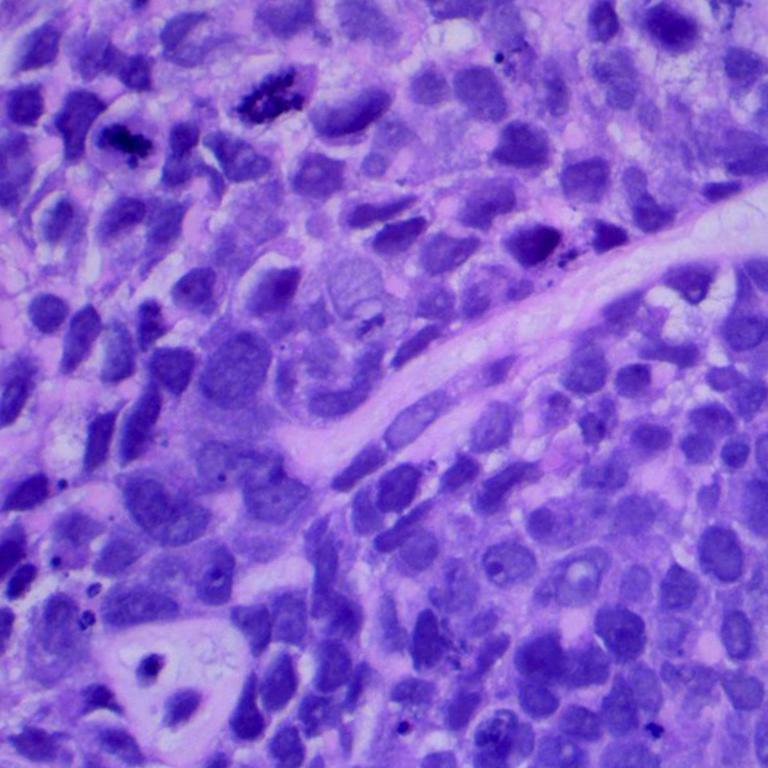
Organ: lung
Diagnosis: squamous carcinomas